Question: There is a similar question here, <URL>, but my problem is more than that.
I have a ViewPager that contains a ListView. This ListView is populated by an asyncTask. The listview displays the data, but not correctly. The first page is always blank, and the second page contains BOTH pages data.
I've simplified my asynctask to be sure tit wasnt something there that was causing the issue.
'''
@Override
public Object instantiateItem(View pager, int position){
// Log.d("PAGER", Integer.toString(position));
ctx = pager.getContext();
v = new ListView(ctx);
new CreateArrayListTask().execute(URLS[position]);
((ViewPager)pager).addView(v, 0);
return v;
}
'''
'''
private class CreateArrayListTask extends AsyncTask<String, Void, ArrayList<String>> {
@Override
protected ArrayList<String> doInBackground(String... params) {
linkArray.add("Item 1");
linkArray.add("Item 2");
return linkArray;
}
'''
'''
protected void onPostExecute(ArrayList<String> linkArray) {
ArrayAdapter<String> a = new ArrayAdapter<String>(ctx, android.R.layout.simple_list_item_1, linkArray);
v.setAdapter(a);
'''

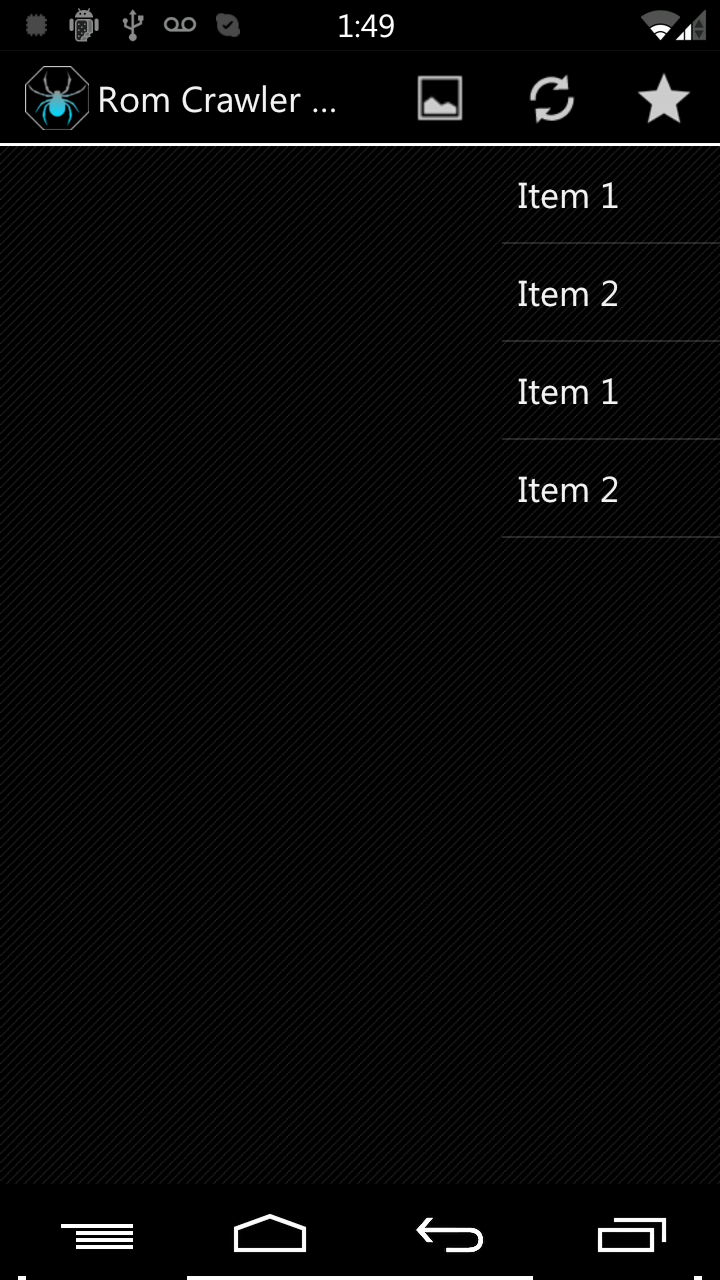
Answer: The 'ListView' on the second page is doubly populated precisely because of <URL> given in the other question.
You are assuming 'instantiateItem' will be called only for the currently active page, whereas it will actually be called to preload for offscreen pages too. The reference 'v' to the view will be overwritten by the second call to 'instantiateItem'.
Have a look at this example project to see one way how to do it with fragments: <URL>
Activity:
'''
public class ListFragmentViewPagerActivity extends FragmentActivity {
@Override
public void onCreate(Bundle savedInstanceState) {
super.onCreate(savedInstanceState);
setContentView(R.layout.main);
ViewPager pager = (ViewPager) findViewById(R.id.pager);
pager.setAdapter(new ExamplePagerAdapter(getSupportFragmentManager()));
}
public class ExamplePagerAdapter extends FragmentPagerAdapter {
public ExamplePagerAdapter(FragmentManager fm) {
super(fm);
}
@Override
public int getCount() {
return 5;
}
@Override
public Fragment getItem(int position) {
Fragment fragment = new ExampleListFragment();
// set arguments here, if required
Bundle args = new Bundle();
// args.put(...)
fragment.setArguments(args);
return fragment;
}
}
}
'''
Fragment:
'''
public class ExampleListFragment extends ListFragment {
@Override
public View onCreateView(LayoutInflater inflater, ViewGroup container, Bundle savedInstanceState) {
// normally you should inflate a view here and save references
// using ListFragment default layout for this example
return super.onCreateView(inflater, container, savedInstanceState);
}
@Override
public void onStart() {
super.onStart();
new CreateArrayListTask().execute();
}
private class CreateArrayListTask extends AsyncTask<String, Void, ArrayList<String>> {
@Override
protected ArrayList<String> doInBackground(String... params) {
ArrayList<String> linkArray = new ArrayList<String>();
linkArray.add("Item 1");
linkArray.add("Item 2");
return linkArray;
}
protected void onPostExecute(ArrayList<String> linkArray) {
ArrayAdapter<String> a = new ArrayAdapter<String>(getActivity(), android.R.layout.simple_list_item_1, linkArray);
setListAdapter(a);
}
}
}
'''